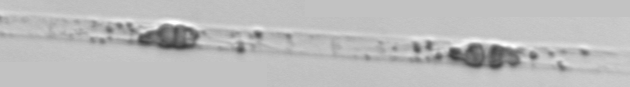
Label: Dactyliosolen_blavyanus